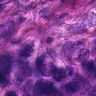
Metastatic tissue present: yes